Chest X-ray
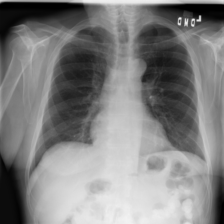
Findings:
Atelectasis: negative
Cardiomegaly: negative
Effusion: negative
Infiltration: positive
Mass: negative
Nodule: negative
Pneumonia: negative
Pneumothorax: negative
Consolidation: negative
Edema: negative
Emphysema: negative
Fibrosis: negative
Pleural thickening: negative
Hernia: negative